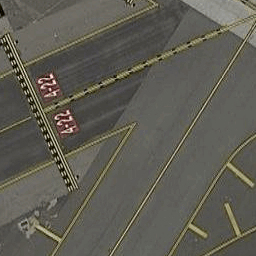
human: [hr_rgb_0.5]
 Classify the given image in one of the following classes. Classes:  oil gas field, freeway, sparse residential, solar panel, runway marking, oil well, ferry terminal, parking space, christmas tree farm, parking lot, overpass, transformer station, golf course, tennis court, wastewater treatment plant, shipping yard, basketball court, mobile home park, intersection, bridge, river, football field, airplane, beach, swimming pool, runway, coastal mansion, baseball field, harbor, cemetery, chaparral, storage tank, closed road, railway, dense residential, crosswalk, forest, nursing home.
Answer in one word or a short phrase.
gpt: runway marking